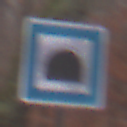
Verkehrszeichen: Tunnel
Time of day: Midday
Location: Outdoor (Nature)
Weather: Overcast
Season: Autumn
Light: Natural